Current action and preconditions to check: trajectory_clear

Your task: For each precondition in the list above, predict whether it will hold at this action.

Consider the current scene as observed from the mobile robot's camera, and analyze the predicted future states of all dynamic agents (e.g., people, animals, vehicles, or any moving entities) within the NEXT SECOND.

IMPORTANT: Only answer "very likely" if you are absolutely certain—based on strong, clear evidence—that a dynamic agent will violate the precondition in the predicted future state. Do NOT answer "very likely" for unlikely, ambiguous, or low-probability risks.

Ask yourself for each precondition: Is there a high probability, with clear and convincing evidence, that the predicted future states of any dynamic agent will interfere with the predicted future state of the currently executing action within the NEXT SECOND, causing that precondition to fail?

Assess the risk level based on these predictions. Use "likely" or "very likely" if motions create a clear risk of interference.

Use "neutral" or "improbable" if agents are nearby but their predicted paths are clearly diverging or non-conflicting.

Failure Risk Categories: "very improbable", "improbable", "neutral", "likely", "very likely"

Answer Format: Output ONLY the probability_of_failure value from these categories: "very improbable", "improbable", "neutral", "likely", "very likely"

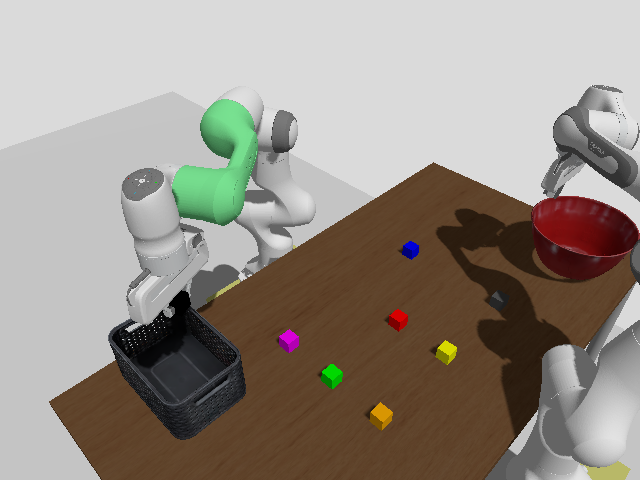

Answer: very improbable